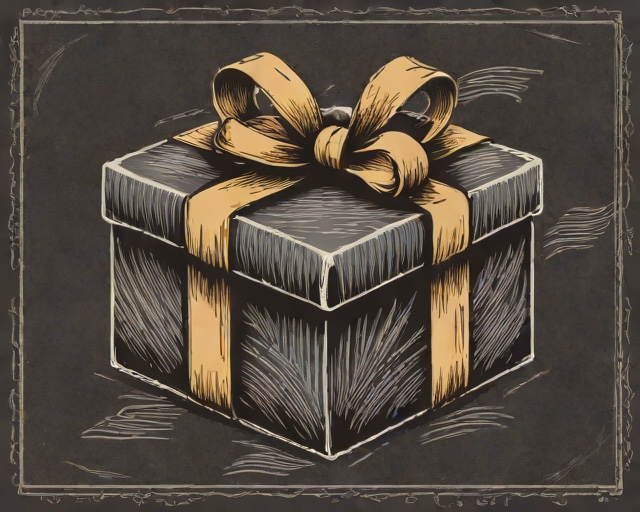
Category: Birthday